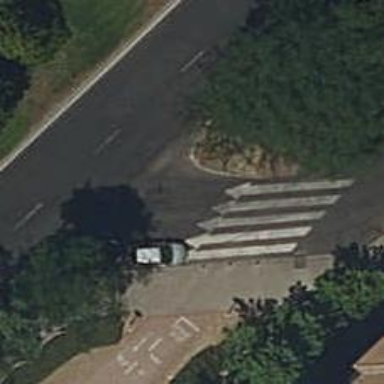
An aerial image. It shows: Crossing road with traffic calming table.